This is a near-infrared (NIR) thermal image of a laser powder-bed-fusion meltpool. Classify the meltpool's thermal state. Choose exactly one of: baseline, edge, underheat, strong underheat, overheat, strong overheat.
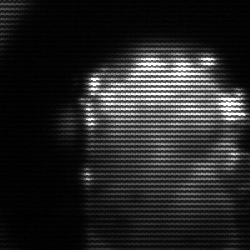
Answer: baseline